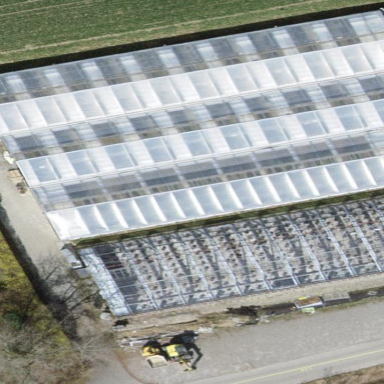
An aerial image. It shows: Greenhouse.